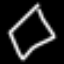
Label: diamond